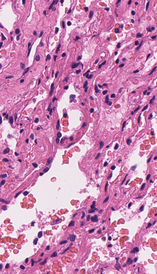
Tumor epithelial tissue: no
Tumor-associated stroma tissue: no
Normal tissue: yes